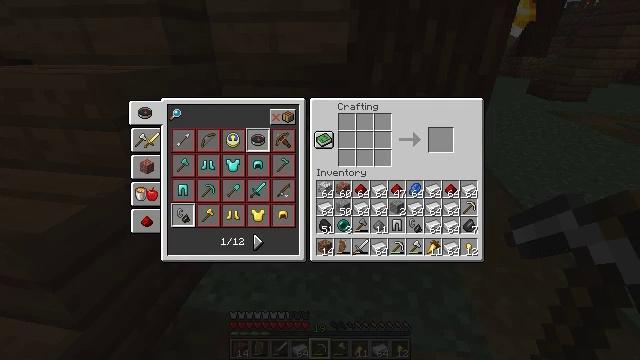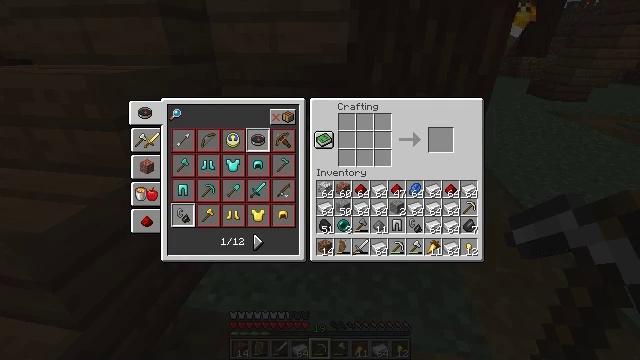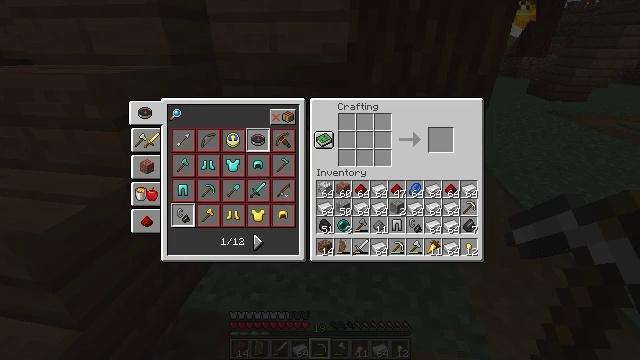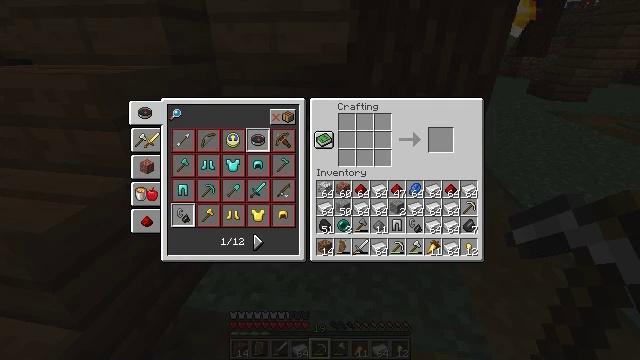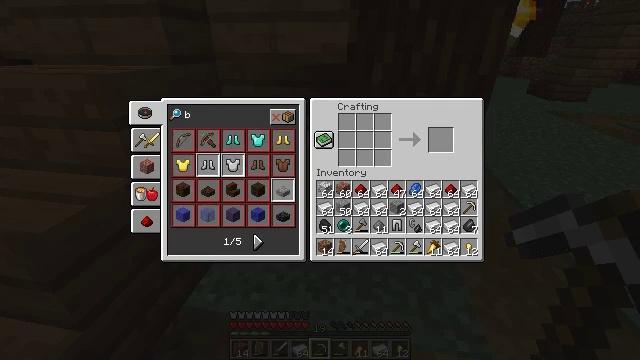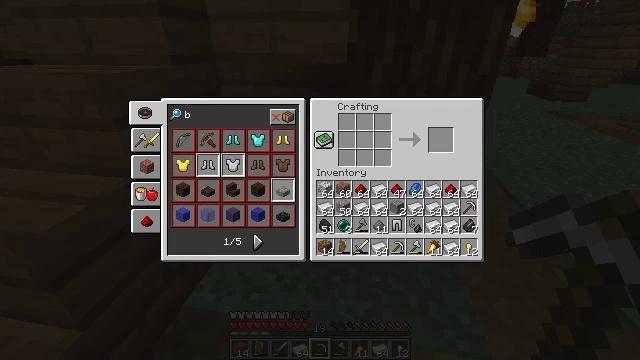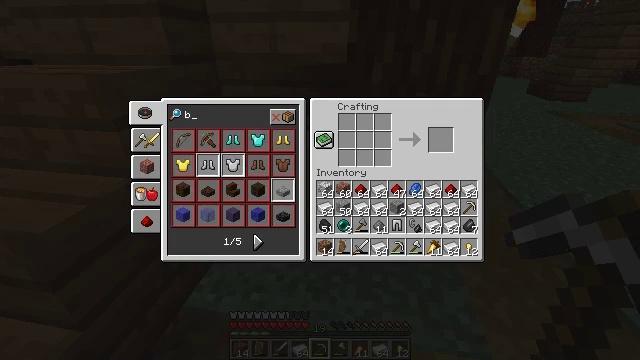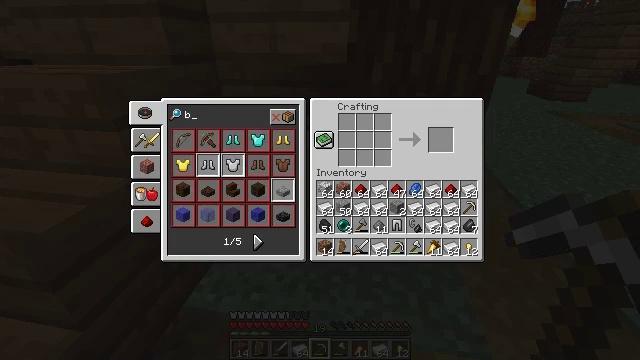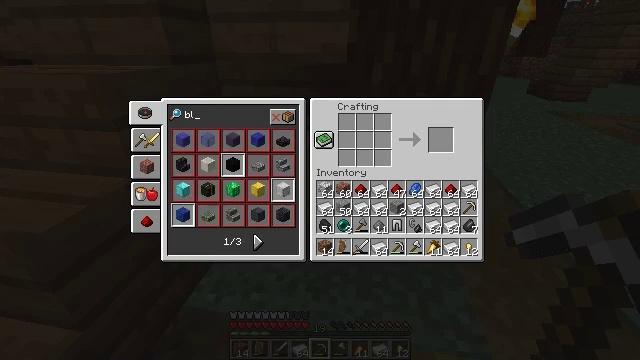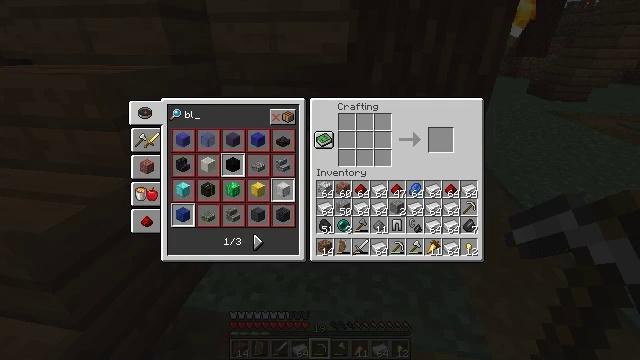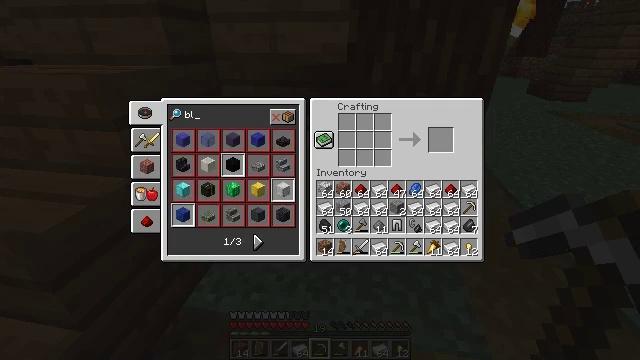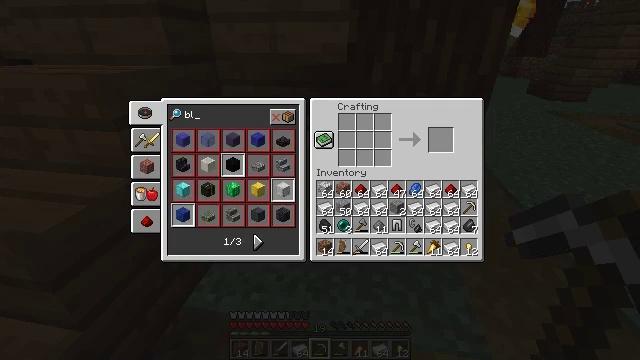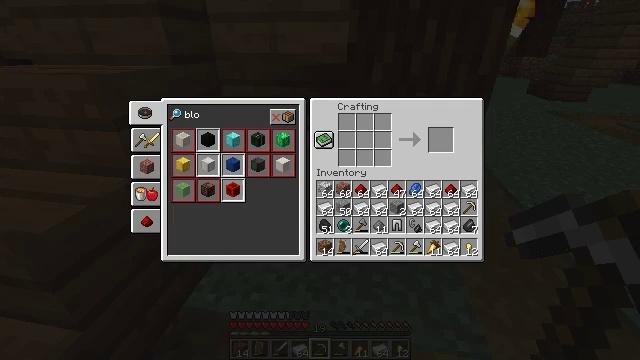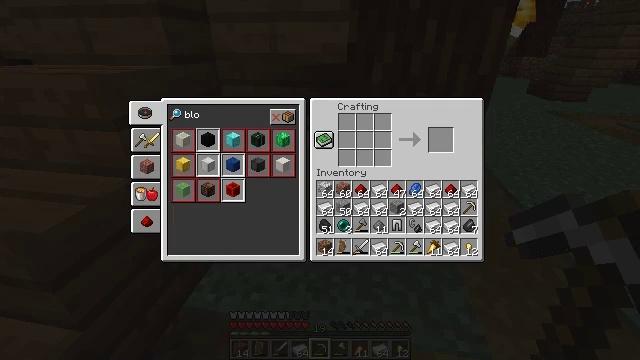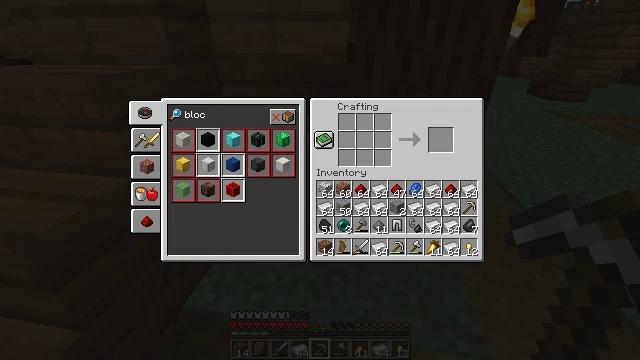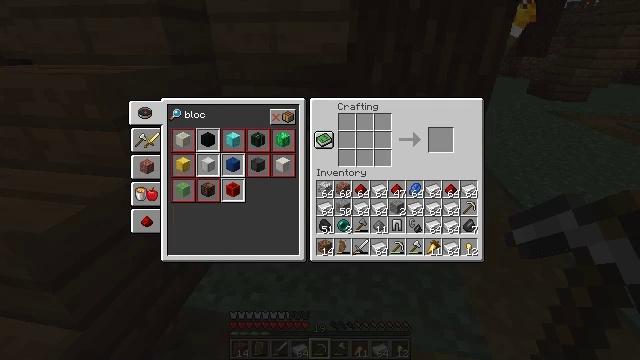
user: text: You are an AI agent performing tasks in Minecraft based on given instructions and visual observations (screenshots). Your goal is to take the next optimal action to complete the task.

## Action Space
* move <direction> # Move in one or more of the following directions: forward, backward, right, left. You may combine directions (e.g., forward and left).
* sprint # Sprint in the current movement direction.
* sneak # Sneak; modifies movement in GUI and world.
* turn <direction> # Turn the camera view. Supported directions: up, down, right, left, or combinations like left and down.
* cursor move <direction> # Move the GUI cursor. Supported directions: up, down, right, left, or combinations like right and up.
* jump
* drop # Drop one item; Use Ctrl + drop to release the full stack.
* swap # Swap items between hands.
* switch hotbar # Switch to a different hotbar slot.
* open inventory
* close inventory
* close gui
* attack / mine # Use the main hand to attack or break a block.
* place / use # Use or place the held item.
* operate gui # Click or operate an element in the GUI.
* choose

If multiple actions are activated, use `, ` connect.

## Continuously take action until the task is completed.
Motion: motion action
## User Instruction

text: Get an iron block by arranging iron ingots in the crafting table.
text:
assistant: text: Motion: no_op
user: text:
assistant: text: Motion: no_op
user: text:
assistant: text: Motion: no_op
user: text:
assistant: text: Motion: no_op
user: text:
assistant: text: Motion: no_op
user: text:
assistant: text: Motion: no_op
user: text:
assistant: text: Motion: no_op
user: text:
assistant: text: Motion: no_op
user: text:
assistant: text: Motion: no_op
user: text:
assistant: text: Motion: no_op
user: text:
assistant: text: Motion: no_op
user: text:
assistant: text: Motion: no_op
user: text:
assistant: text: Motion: no_op
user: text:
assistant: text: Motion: no_op
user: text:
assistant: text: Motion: no_op
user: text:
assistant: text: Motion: no_op
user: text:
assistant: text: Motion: no_op
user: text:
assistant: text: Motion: no_op
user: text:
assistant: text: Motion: no_op
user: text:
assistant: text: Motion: no_op
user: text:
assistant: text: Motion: no_op
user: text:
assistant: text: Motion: no_op
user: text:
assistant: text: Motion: no_op
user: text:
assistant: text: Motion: no_op
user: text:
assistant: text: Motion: no_op
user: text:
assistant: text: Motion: no_op
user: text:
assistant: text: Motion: no_op
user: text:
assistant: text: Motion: no_op
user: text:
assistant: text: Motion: no_op
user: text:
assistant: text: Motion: no_op